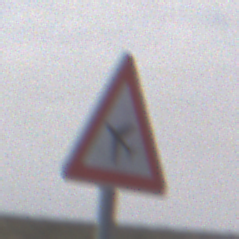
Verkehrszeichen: FlugbetriebRechts
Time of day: Midday
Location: Outdoor (Nature)
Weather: PartlyCloudy
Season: NotSpecified
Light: Natural